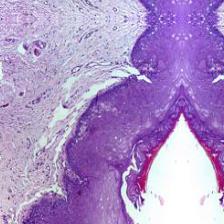
Diagnosis: Normal